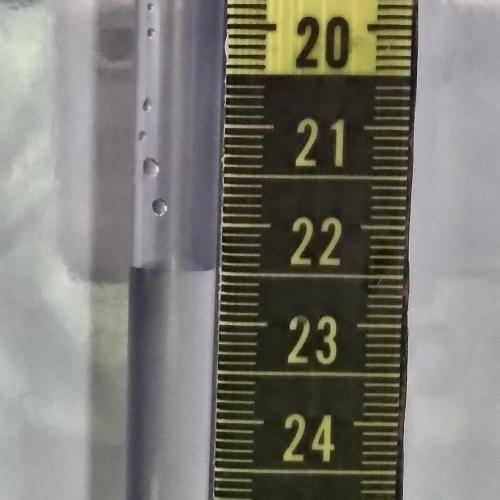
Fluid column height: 22.5 cm